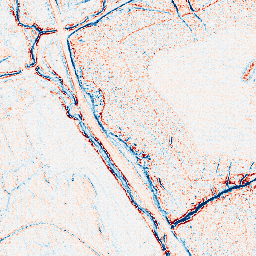
Category: edge_preserving
Decomposition family: anisotropic_diffusion
Decomposition parameters: iterations: 10
kappa: 50
gamma: 0.05
Upsampling method: nearest
Upsampling parameters: scale: 2
Upsampling scale: 2